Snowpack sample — Buffalo Mountain, Silverthorne, Colorado, USA (1/25/25, 10:11 AM MST)
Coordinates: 39.6222, -106.1139
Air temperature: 22 °F
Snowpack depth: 110 cm
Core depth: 40 cm
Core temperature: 46.4 °F
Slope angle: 12°, slope face: 102°
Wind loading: high
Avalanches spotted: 0
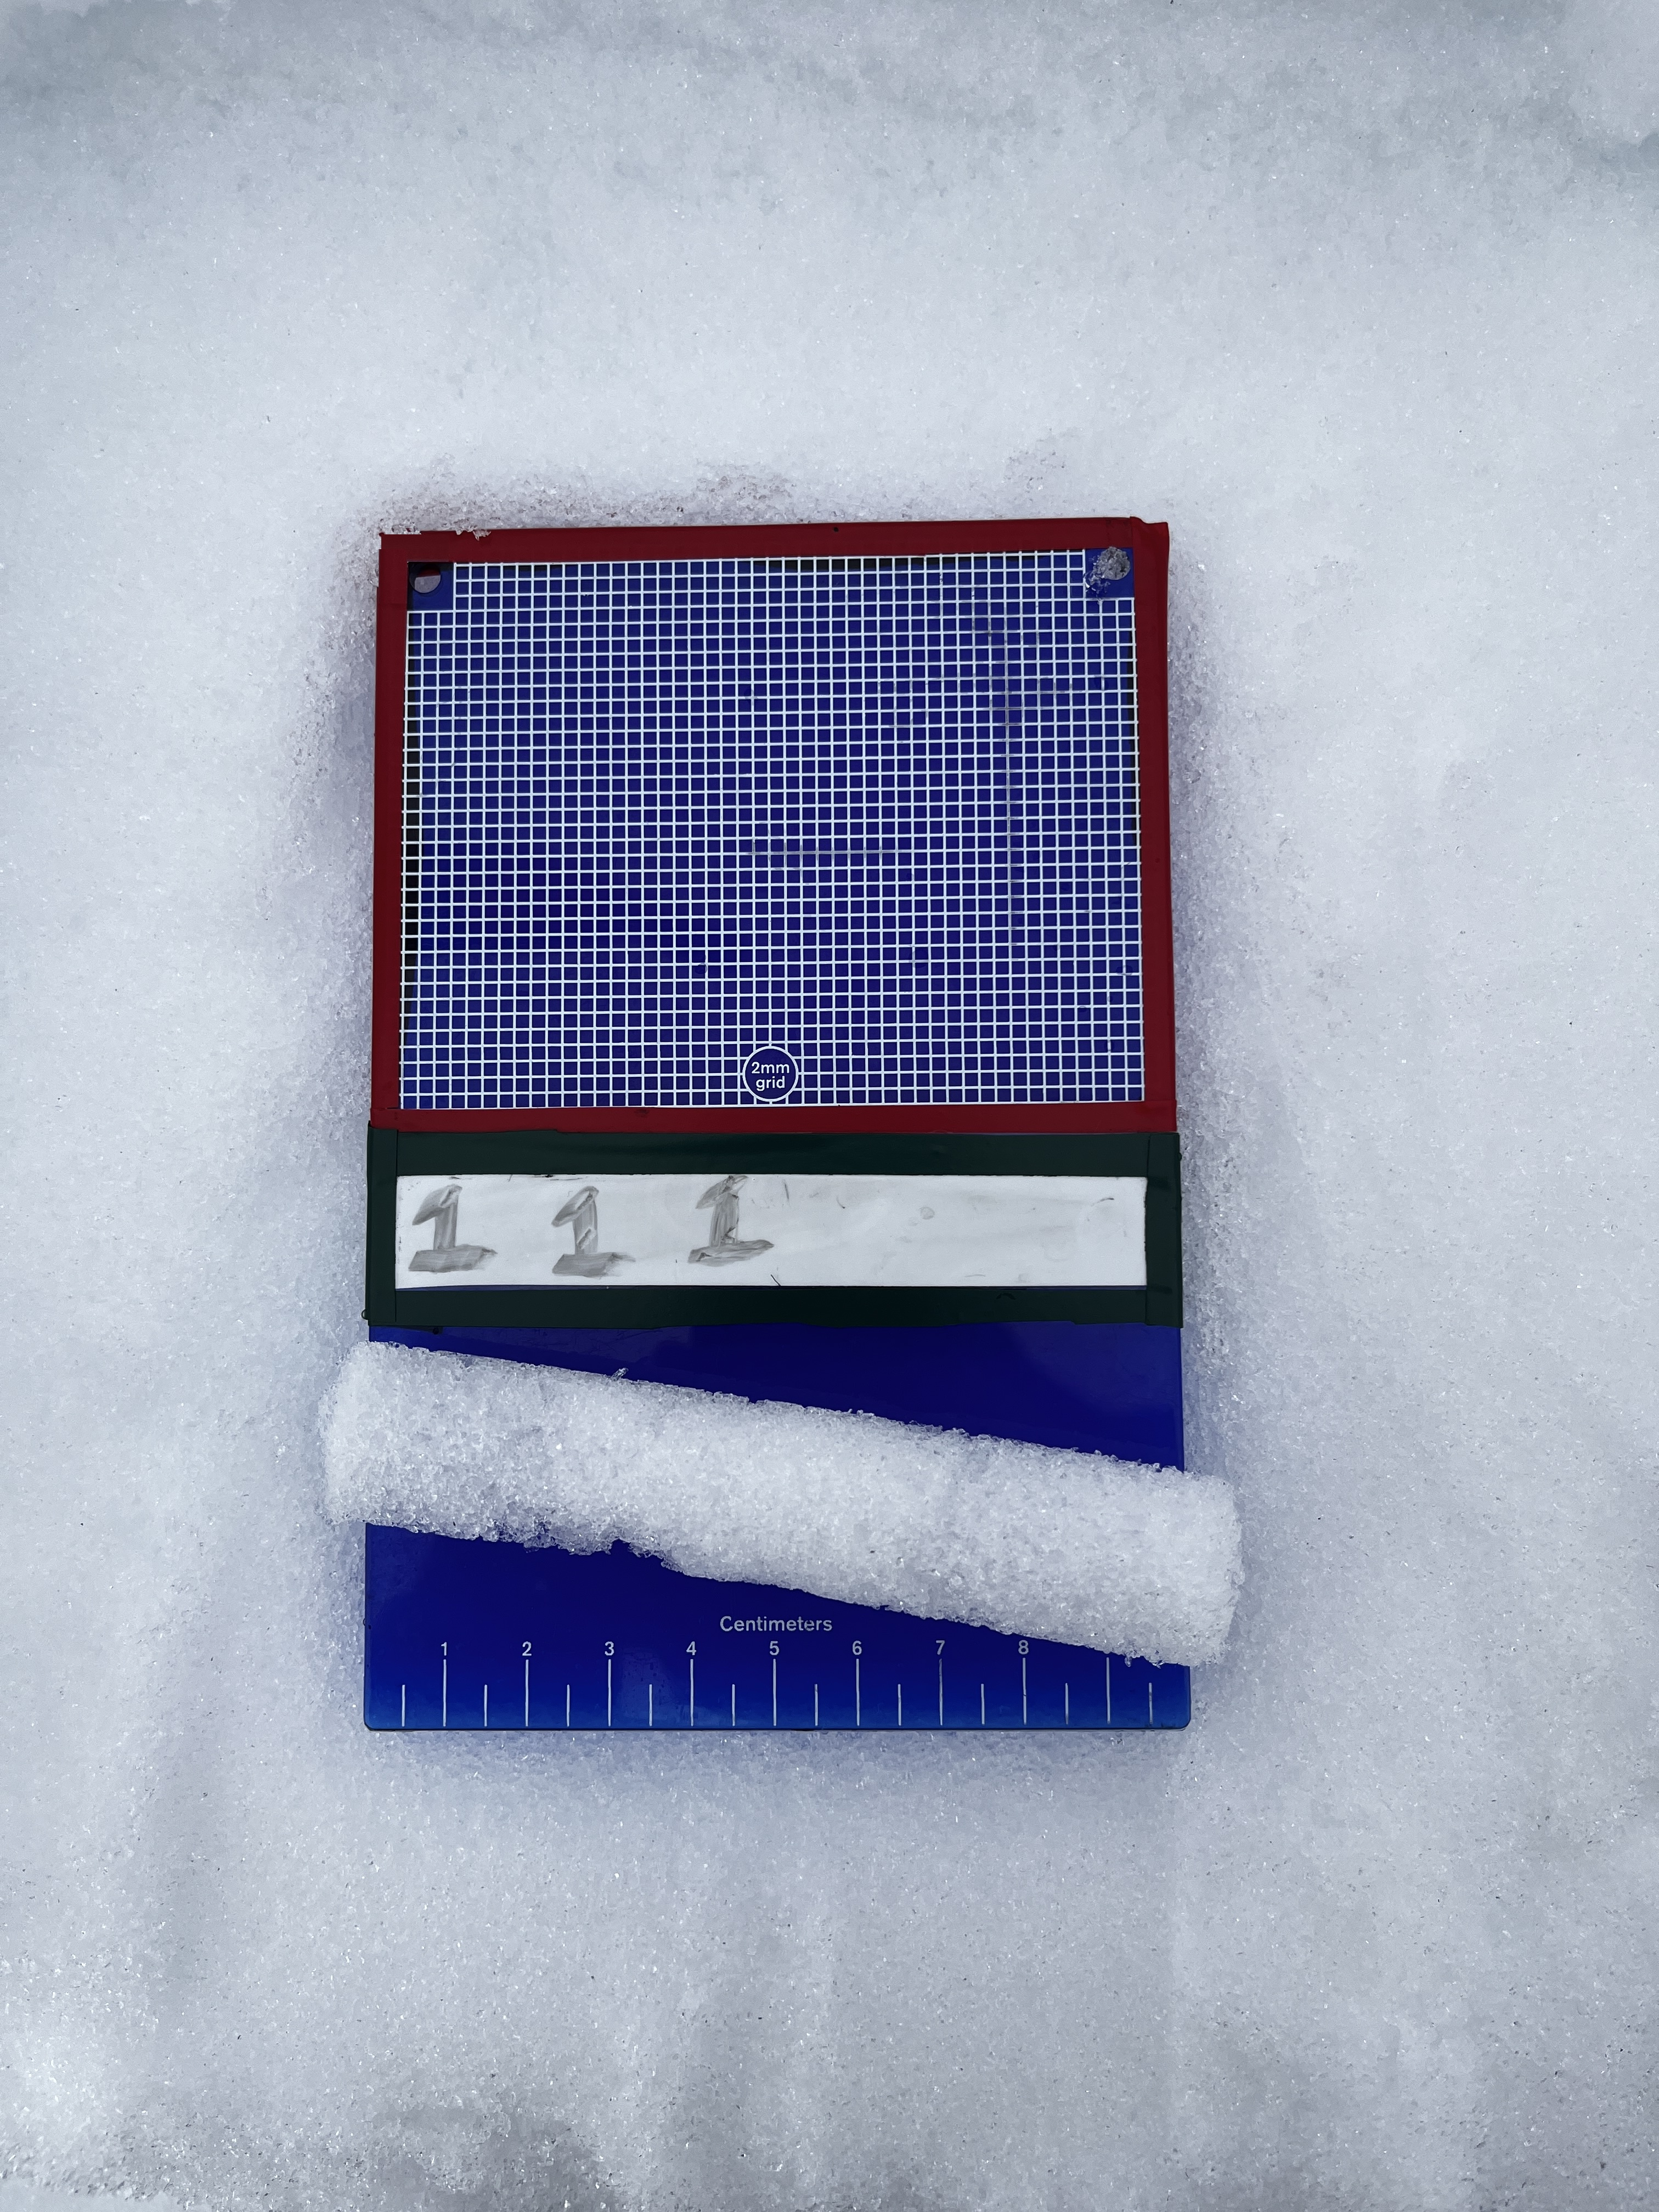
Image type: crystal_card
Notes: No avalanches nearby, collected on the outskirts of a fire break 15 meters from the treeline, on way to Buffalo and Red Mountain